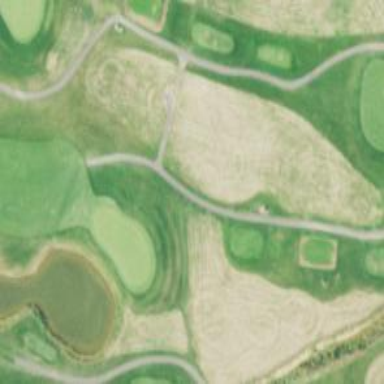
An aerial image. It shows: Golf tee.